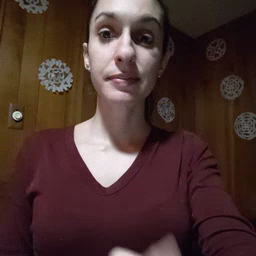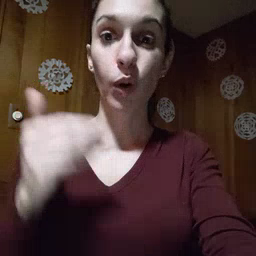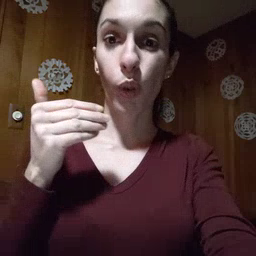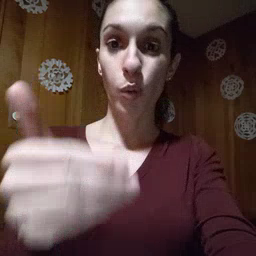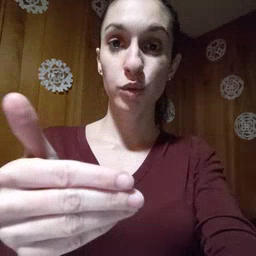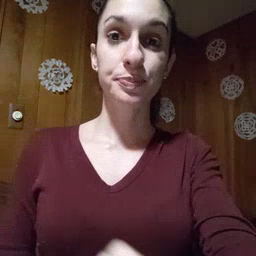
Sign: close